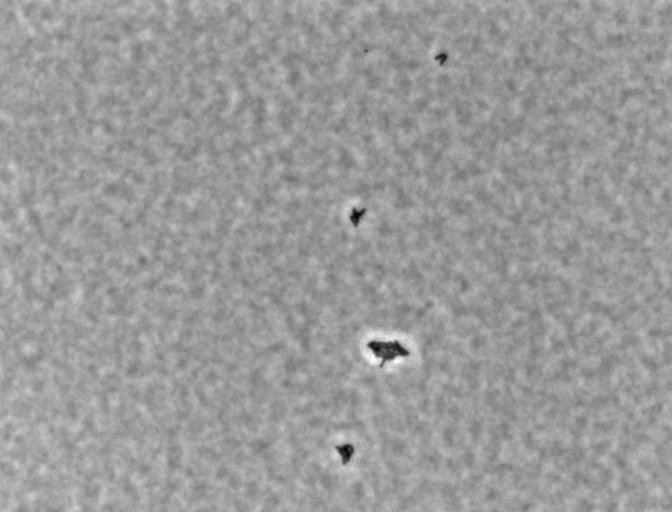
Listeria innocua